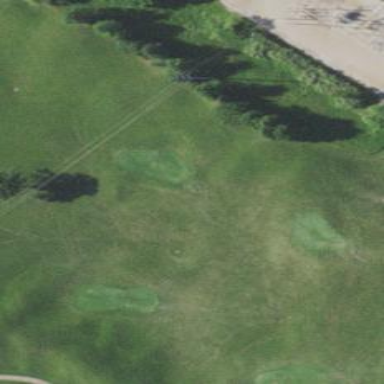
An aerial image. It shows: Golf fairway surrounded by grass.